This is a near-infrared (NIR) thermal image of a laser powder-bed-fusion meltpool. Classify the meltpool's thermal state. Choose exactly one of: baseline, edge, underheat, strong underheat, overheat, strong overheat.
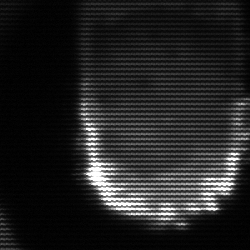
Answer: baseline